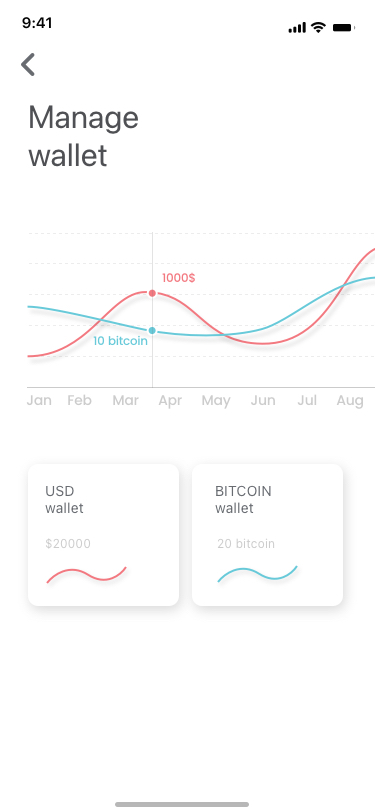
Text in this UI design:
$20000
USD
wallet
20 bitcoin
BITCOIN
wallet
Manage
wallet